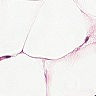
Metastatic tissue present: no